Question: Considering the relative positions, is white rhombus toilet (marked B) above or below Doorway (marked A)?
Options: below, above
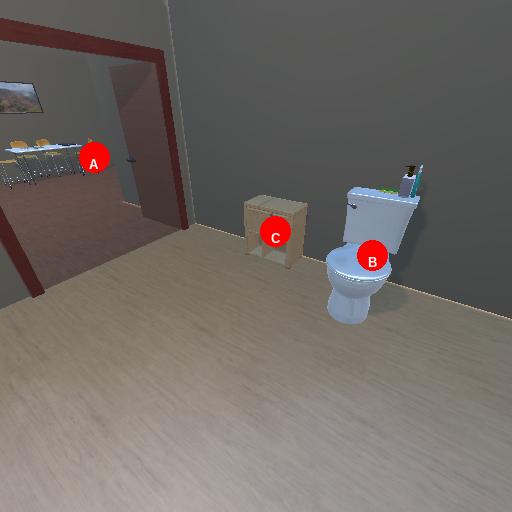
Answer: below